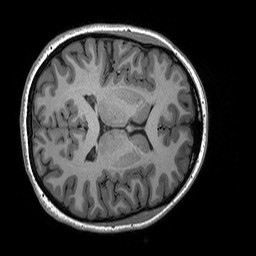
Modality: T1w
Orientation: axial
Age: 25
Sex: female
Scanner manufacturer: siemens
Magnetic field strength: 3 T
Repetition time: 2.3 s
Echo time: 0.00298 s